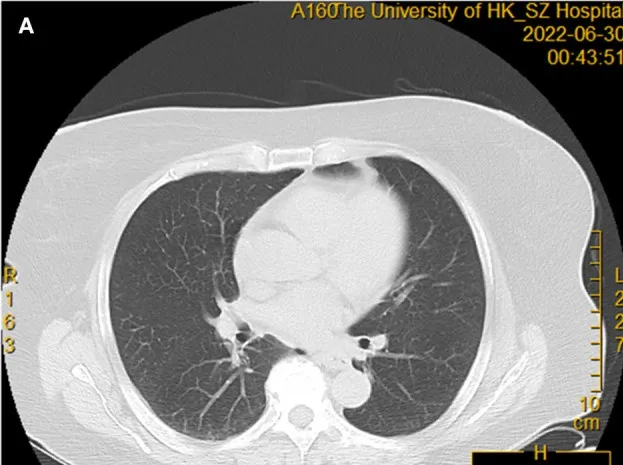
Thoracic computerized tomography scan before and after corticosteroid treatment. (A) No obvious abnormal tissue density shadow was observed before the commencement of the corticosteroid.
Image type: radiology (ct)